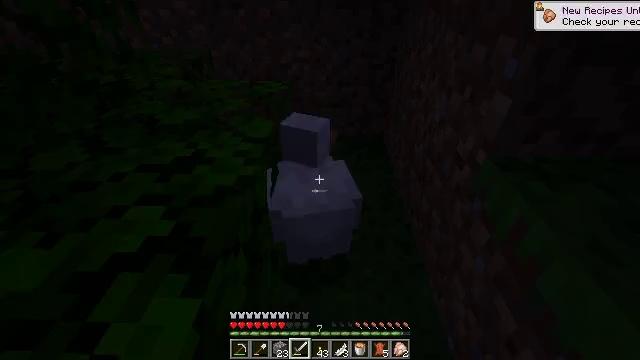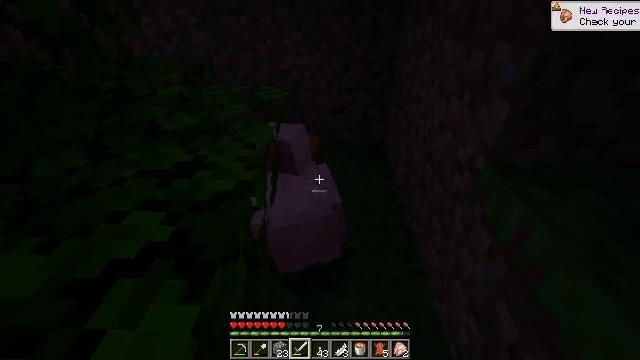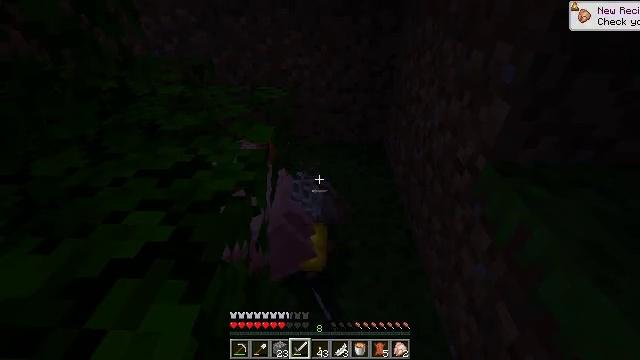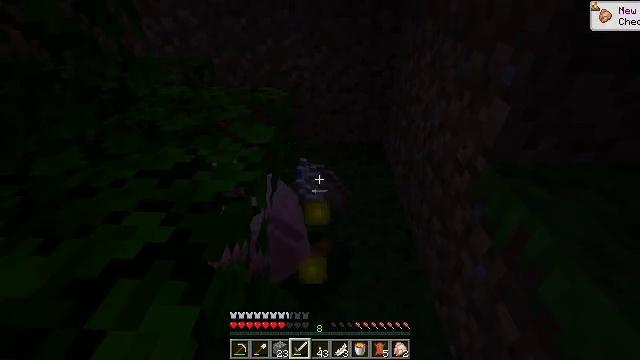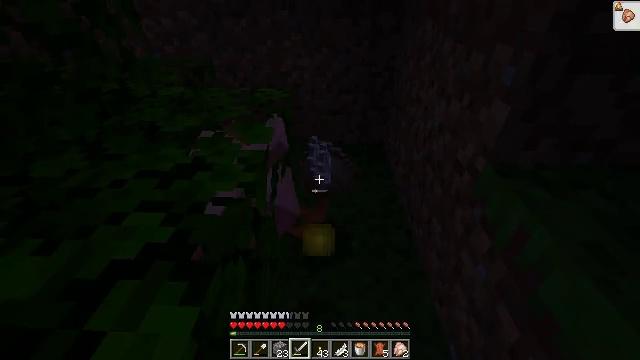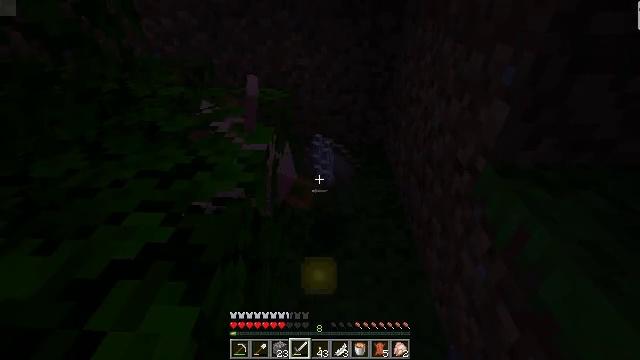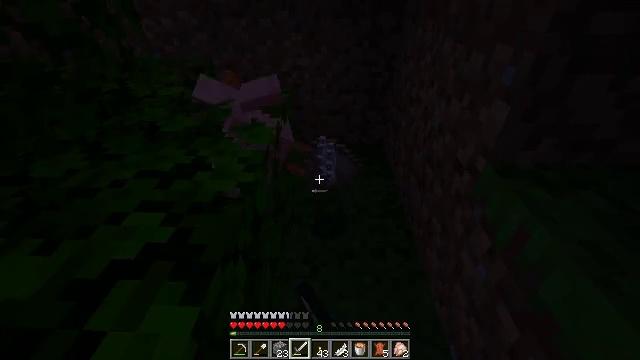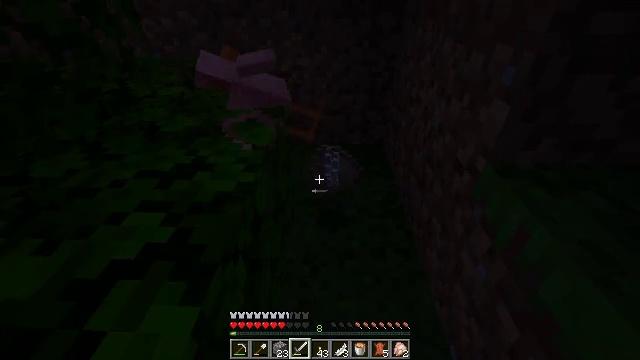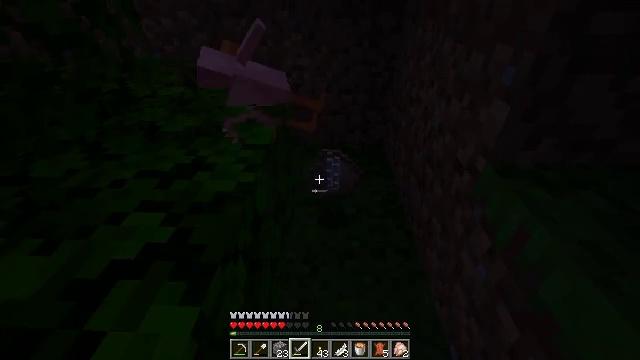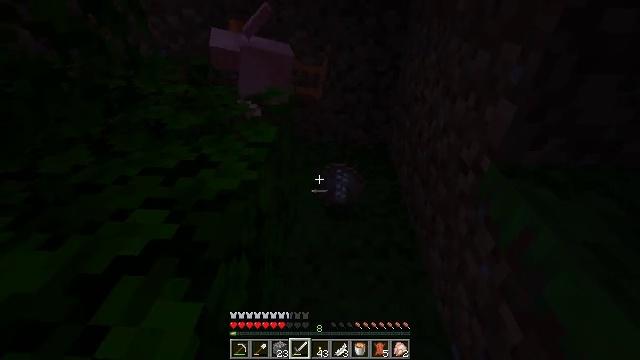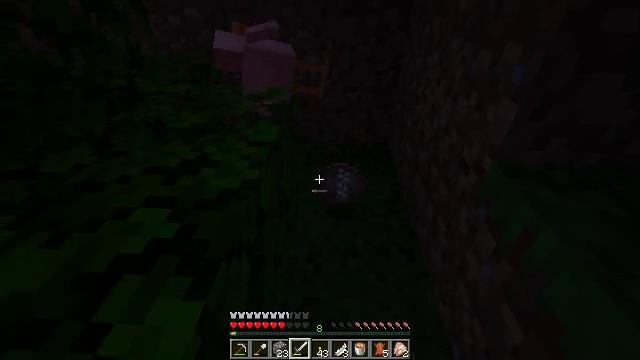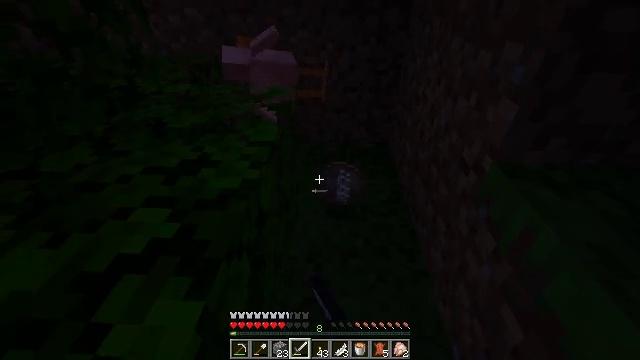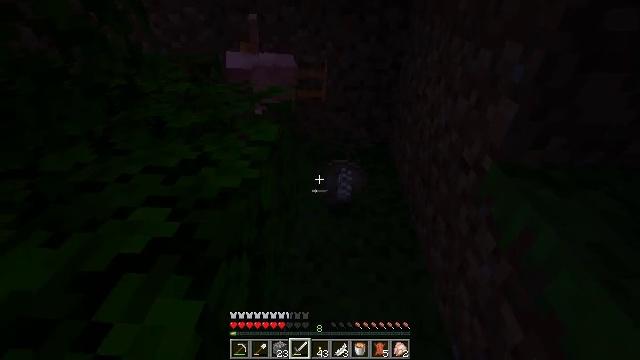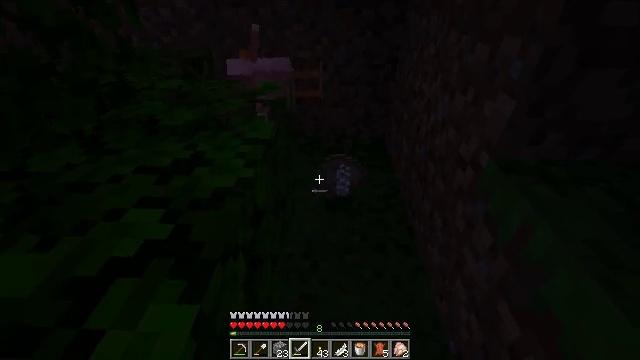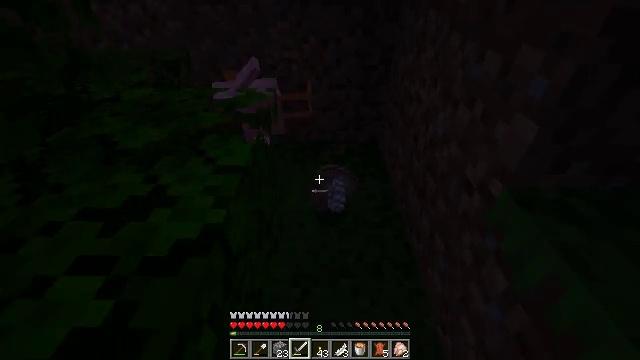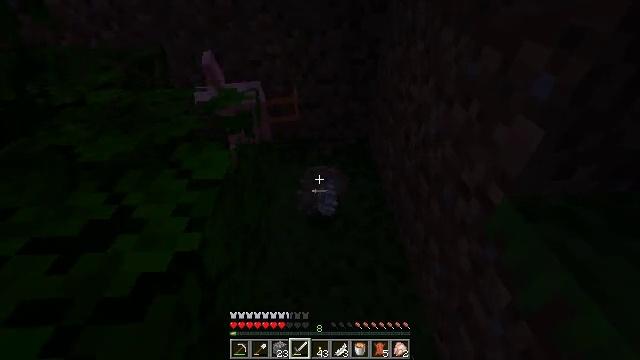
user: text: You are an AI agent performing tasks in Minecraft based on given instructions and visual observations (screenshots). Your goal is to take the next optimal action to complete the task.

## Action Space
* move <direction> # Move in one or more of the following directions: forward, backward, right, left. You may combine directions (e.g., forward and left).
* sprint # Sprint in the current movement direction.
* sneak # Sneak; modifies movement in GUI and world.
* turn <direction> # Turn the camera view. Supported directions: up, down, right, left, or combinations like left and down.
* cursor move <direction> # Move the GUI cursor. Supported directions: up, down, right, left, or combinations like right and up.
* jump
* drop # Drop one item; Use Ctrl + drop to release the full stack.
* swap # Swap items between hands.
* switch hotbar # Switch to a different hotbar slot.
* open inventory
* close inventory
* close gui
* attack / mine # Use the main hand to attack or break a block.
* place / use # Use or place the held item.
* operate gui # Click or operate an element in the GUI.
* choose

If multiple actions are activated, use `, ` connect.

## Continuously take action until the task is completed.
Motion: motion action
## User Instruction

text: Break the white bed to relocate it.
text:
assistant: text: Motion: turn up, attack / mine
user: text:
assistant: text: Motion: attack / mine
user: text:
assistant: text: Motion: attack / mine
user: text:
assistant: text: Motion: no_op
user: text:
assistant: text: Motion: attack / mine
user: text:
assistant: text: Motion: attack / mine
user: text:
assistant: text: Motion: attack / mine
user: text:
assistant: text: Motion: attack / mine
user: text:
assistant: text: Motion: no_op
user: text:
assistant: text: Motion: attack / mine
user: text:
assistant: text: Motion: attack / mine
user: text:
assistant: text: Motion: attack / mine
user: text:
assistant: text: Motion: move forward, turn down
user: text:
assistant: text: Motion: move forward, turn right and down
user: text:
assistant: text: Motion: move forward, turn right and down
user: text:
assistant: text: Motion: move forward, turn right and down
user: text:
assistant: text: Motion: move forward, turn right and down
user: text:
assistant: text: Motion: move forward and move left, turn right and down
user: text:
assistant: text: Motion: move forward and move left, turn right and down
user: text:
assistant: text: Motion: move forward and move left, turn right and down
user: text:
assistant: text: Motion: move forward and move left, turn right and down
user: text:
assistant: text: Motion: move left, turn right and down
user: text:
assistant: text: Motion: move left, turn right and down
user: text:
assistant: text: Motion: turn right and down
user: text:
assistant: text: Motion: turn right and down
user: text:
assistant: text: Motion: turn right and down
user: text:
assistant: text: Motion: turn right
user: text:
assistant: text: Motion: turn right
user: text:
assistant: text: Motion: no_op
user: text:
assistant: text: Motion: no_op